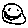
Label: smiley face